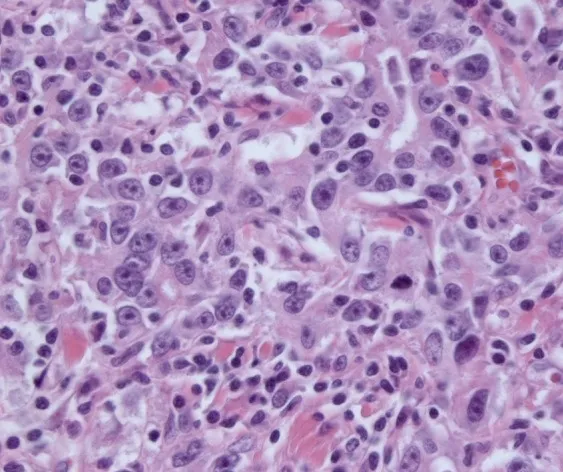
Poorly differentiated carcinoma of the common bile duct on hematoxylin and eosin stain x 400.
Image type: pathology (h&e)